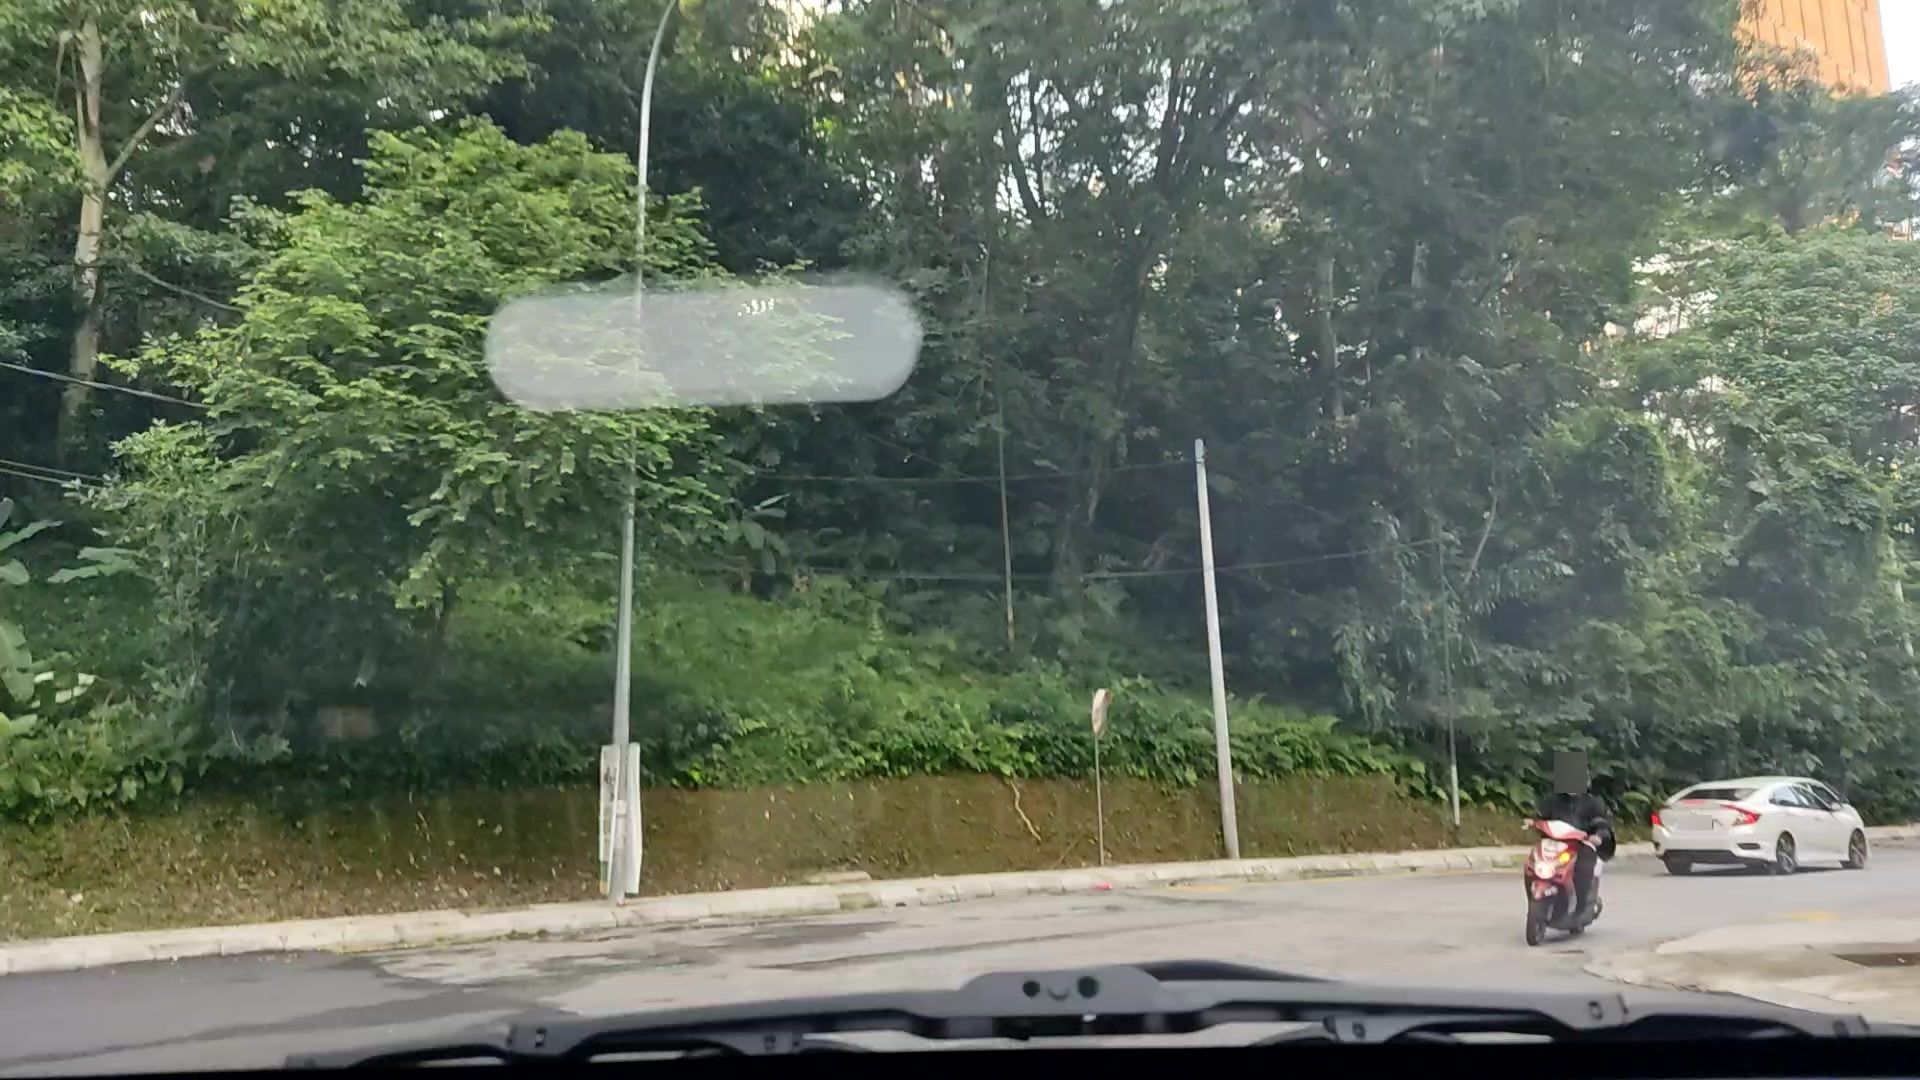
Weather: clear
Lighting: day
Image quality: slightly poor
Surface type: driving surface
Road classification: residential
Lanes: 2
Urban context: urban centre
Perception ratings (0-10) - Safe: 6.37, Lively: 3.11, Beautiful: 3.42, Boring: 6.8, Depressing: 4.32, Wealthy: 2.02